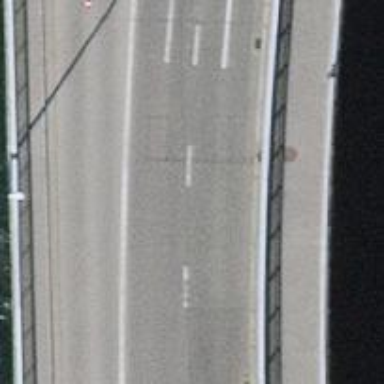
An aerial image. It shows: Tertiary road on bridge with asphalt surface. There is cycle track on the left side and sidewalk.